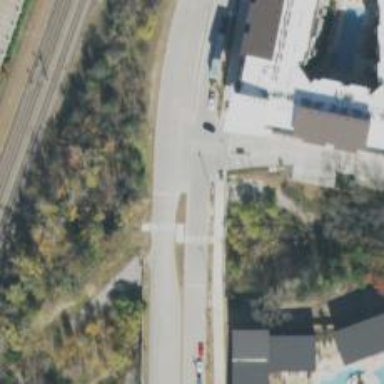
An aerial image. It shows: Tertiary road with separate sidewalk.